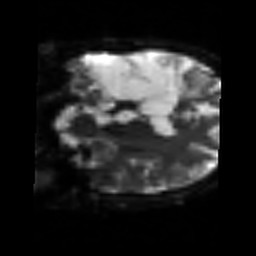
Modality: sbref
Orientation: coronal
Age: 40
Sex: male
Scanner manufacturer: siemens
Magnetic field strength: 3 T
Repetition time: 3.2 s
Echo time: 0.081 s